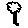
Label: tree